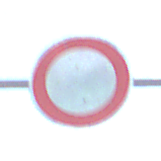
Verkehrszeichen: VerbotFahrzeugeAllerArt
Umgebung: Outdoor, Beach
Tageszeit: SunriseSunset
Wetter: Clear
Licht: Natural
Jahreszeit: NotSpecified
Kontrast: HighContrast